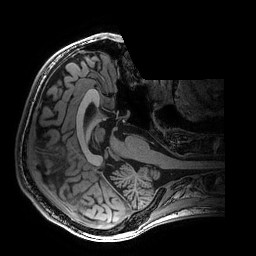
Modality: T1w
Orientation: axial
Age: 22
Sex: male
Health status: healthy
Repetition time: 2.53 s
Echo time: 0.0034 s